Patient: sex F, age 37
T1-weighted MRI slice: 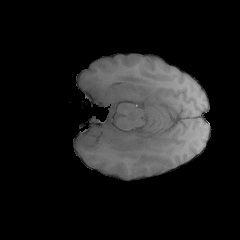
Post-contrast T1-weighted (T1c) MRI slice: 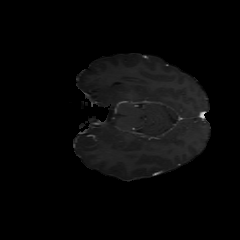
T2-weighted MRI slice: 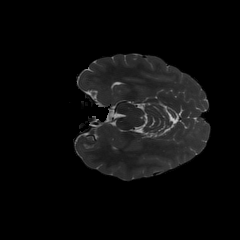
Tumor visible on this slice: no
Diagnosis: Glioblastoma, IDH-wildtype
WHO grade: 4